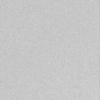
Label: dusty